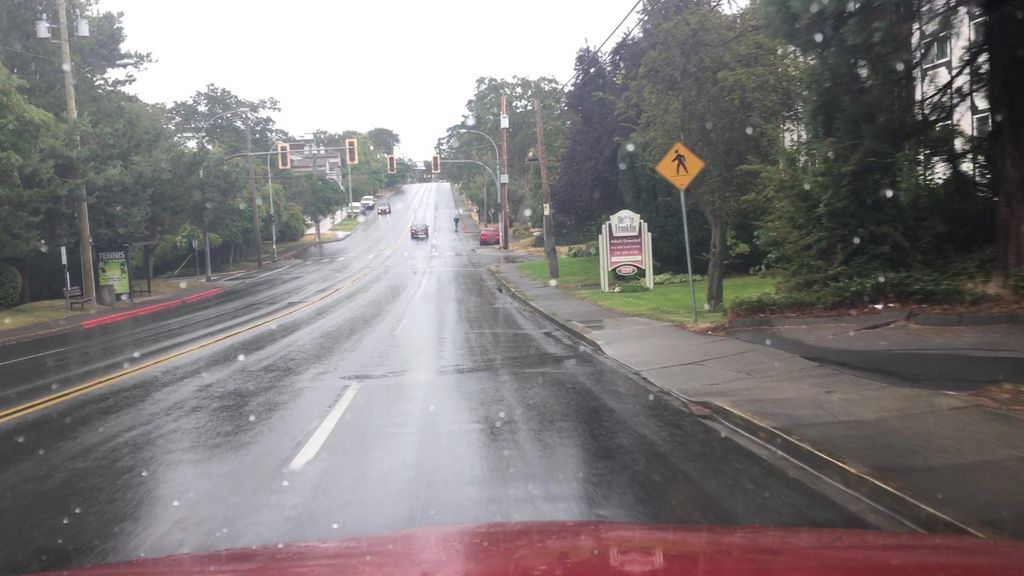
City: victoria